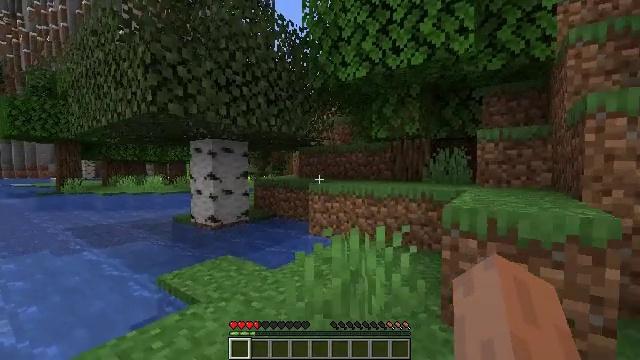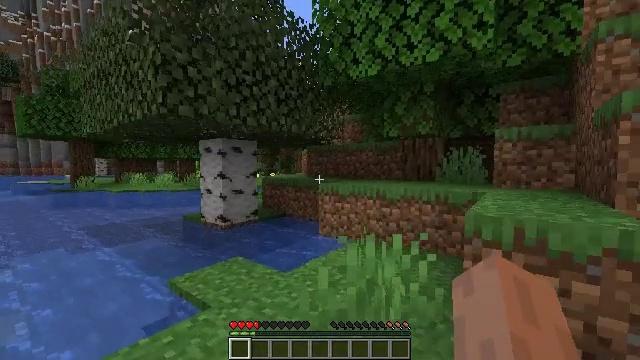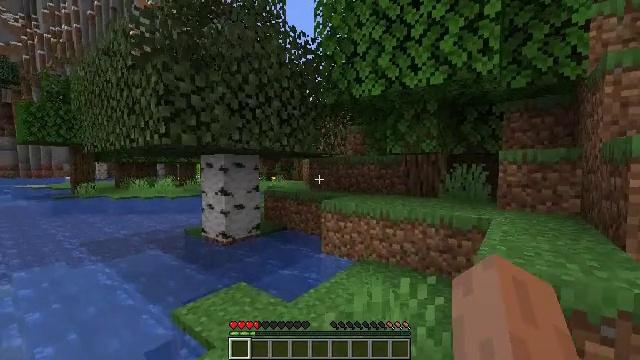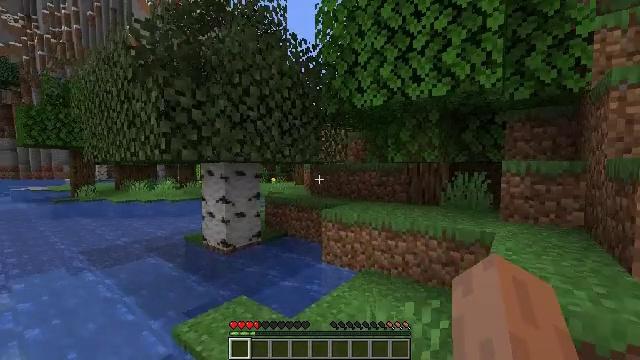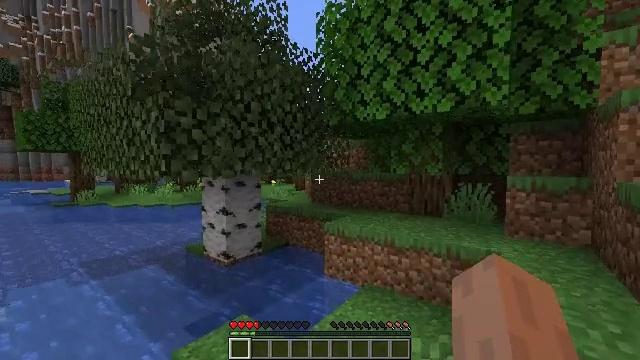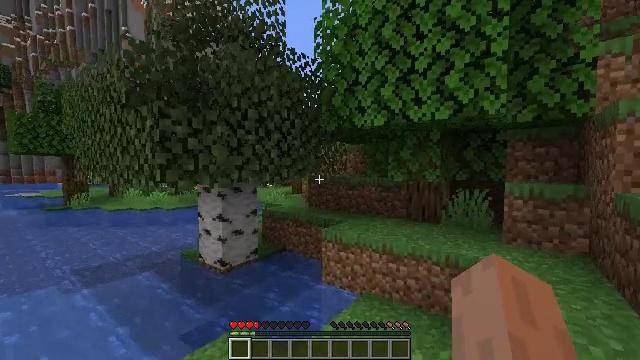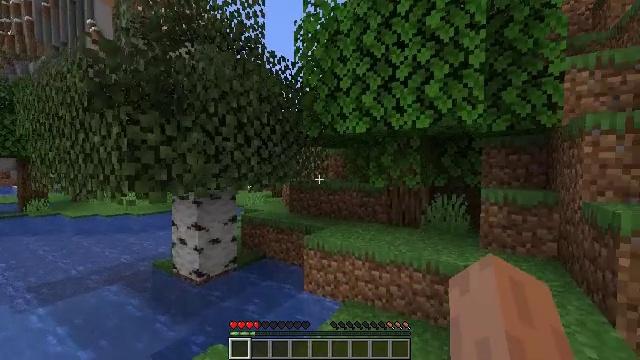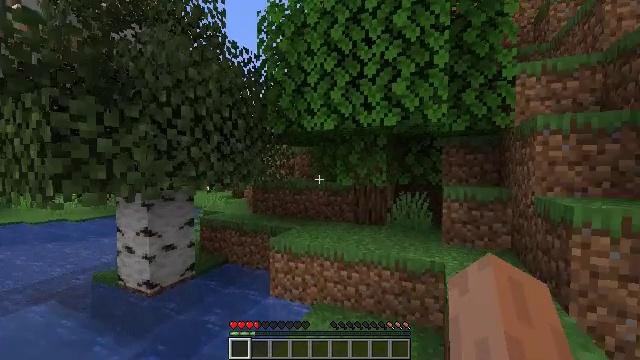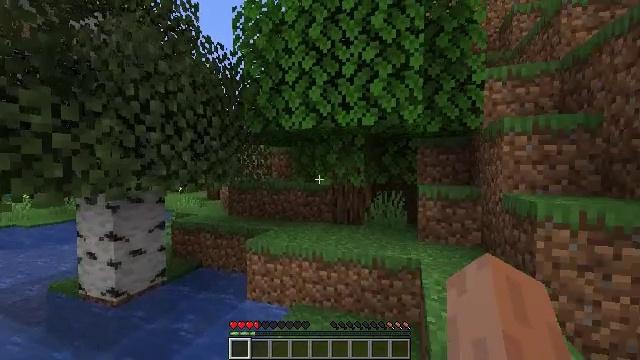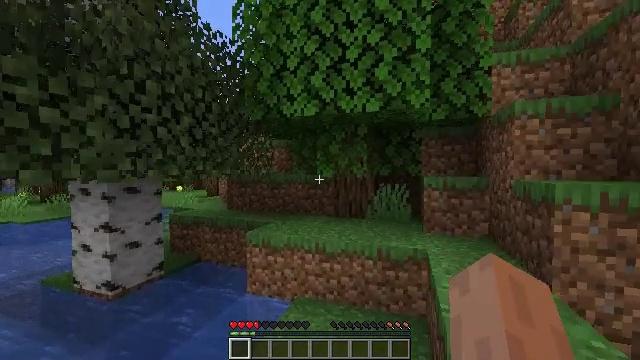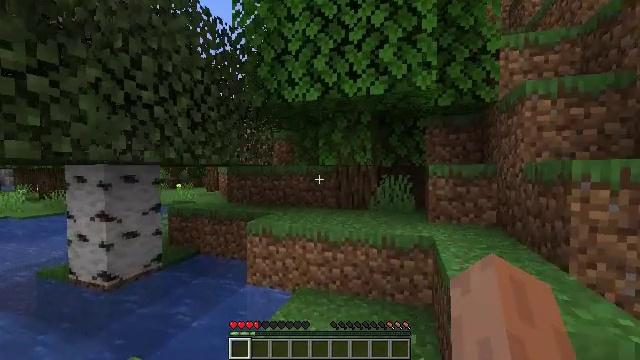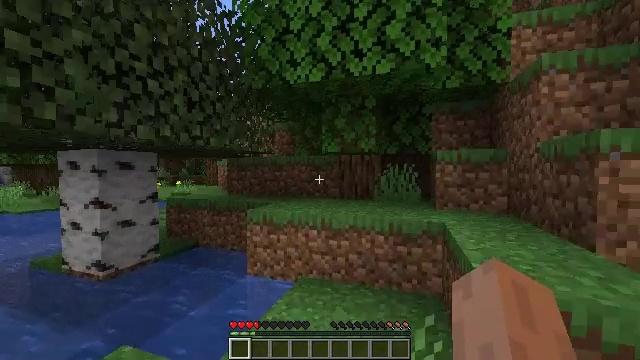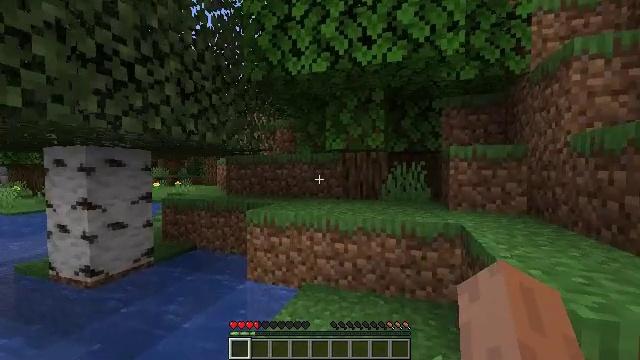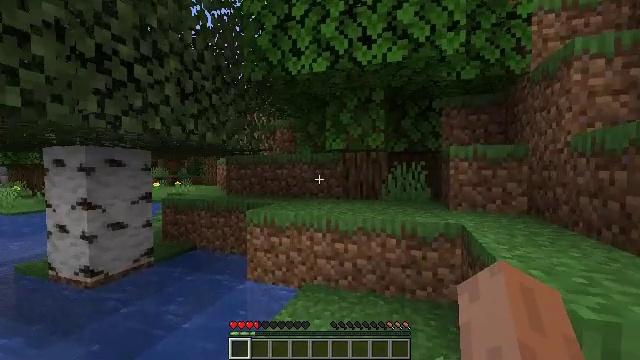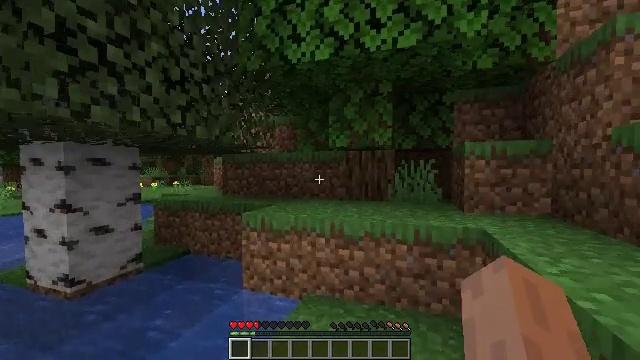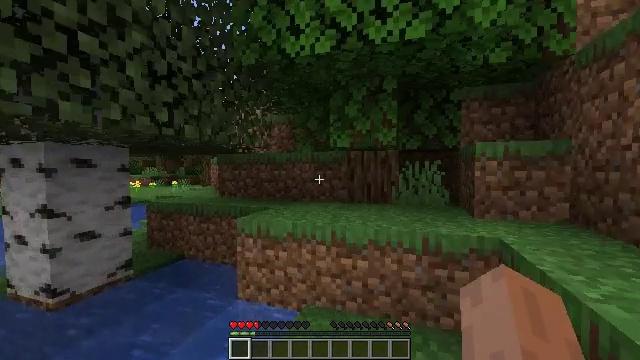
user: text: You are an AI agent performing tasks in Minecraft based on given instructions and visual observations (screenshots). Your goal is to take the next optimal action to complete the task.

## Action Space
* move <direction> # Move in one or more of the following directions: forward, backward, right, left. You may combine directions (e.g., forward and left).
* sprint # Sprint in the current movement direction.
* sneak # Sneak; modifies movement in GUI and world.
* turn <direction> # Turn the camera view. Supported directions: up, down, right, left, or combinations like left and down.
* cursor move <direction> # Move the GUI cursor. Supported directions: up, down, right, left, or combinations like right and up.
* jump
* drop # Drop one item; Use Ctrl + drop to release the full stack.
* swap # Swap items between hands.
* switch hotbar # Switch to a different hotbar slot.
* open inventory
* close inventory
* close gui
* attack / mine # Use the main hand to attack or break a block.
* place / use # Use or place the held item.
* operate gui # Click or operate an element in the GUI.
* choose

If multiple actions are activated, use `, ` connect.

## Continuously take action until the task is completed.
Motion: motion action
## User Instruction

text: Remove birch leaves from trees.
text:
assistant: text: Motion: move forward, turn left, jump
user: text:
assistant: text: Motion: move forward, jump
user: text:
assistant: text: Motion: move forward, jump
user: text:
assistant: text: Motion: move forward, jump
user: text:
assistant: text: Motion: move forward, sprint, jump
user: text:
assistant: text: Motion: move forward, sprint, turn right, jump
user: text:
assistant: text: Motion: move forward, sprint, turn right, jump
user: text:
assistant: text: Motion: move forward, sprint, turn right, jump
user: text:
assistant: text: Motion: move forward, sprint, jump
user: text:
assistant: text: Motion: move forward, sprint, jump
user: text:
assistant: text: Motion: move forward, sprint, jump
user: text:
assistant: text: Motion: move forward, sprint
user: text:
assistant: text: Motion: move forward, sprint
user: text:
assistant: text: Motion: move forward, sprint
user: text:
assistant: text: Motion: move forward, sprint
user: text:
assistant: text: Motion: move forward, sprint
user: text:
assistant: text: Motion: move forward, sprint
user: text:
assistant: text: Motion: move forward, sprint
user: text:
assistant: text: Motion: move forward, sprint
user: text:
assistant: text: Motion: move forward, sprint
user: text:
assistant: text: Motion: move forward, sprint
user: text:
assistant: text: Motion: move forward, sprint
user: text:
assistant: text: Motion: move forward, sprint, turn left
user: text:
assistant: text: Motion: move forward, sprint, turn left
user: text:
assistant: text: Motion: move forward, sprint, turn left, jump
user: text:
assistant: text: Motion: move forward, sprint, jump
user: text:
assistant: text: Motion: move forward, sprint, turn left, jump
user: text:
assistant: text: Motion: move forward, sprint, turn left and up, jump
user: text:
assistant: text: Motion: move forward, sprint, turn left, jump
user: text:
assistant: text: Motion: move forward and move right, sprint, jump